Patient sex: M
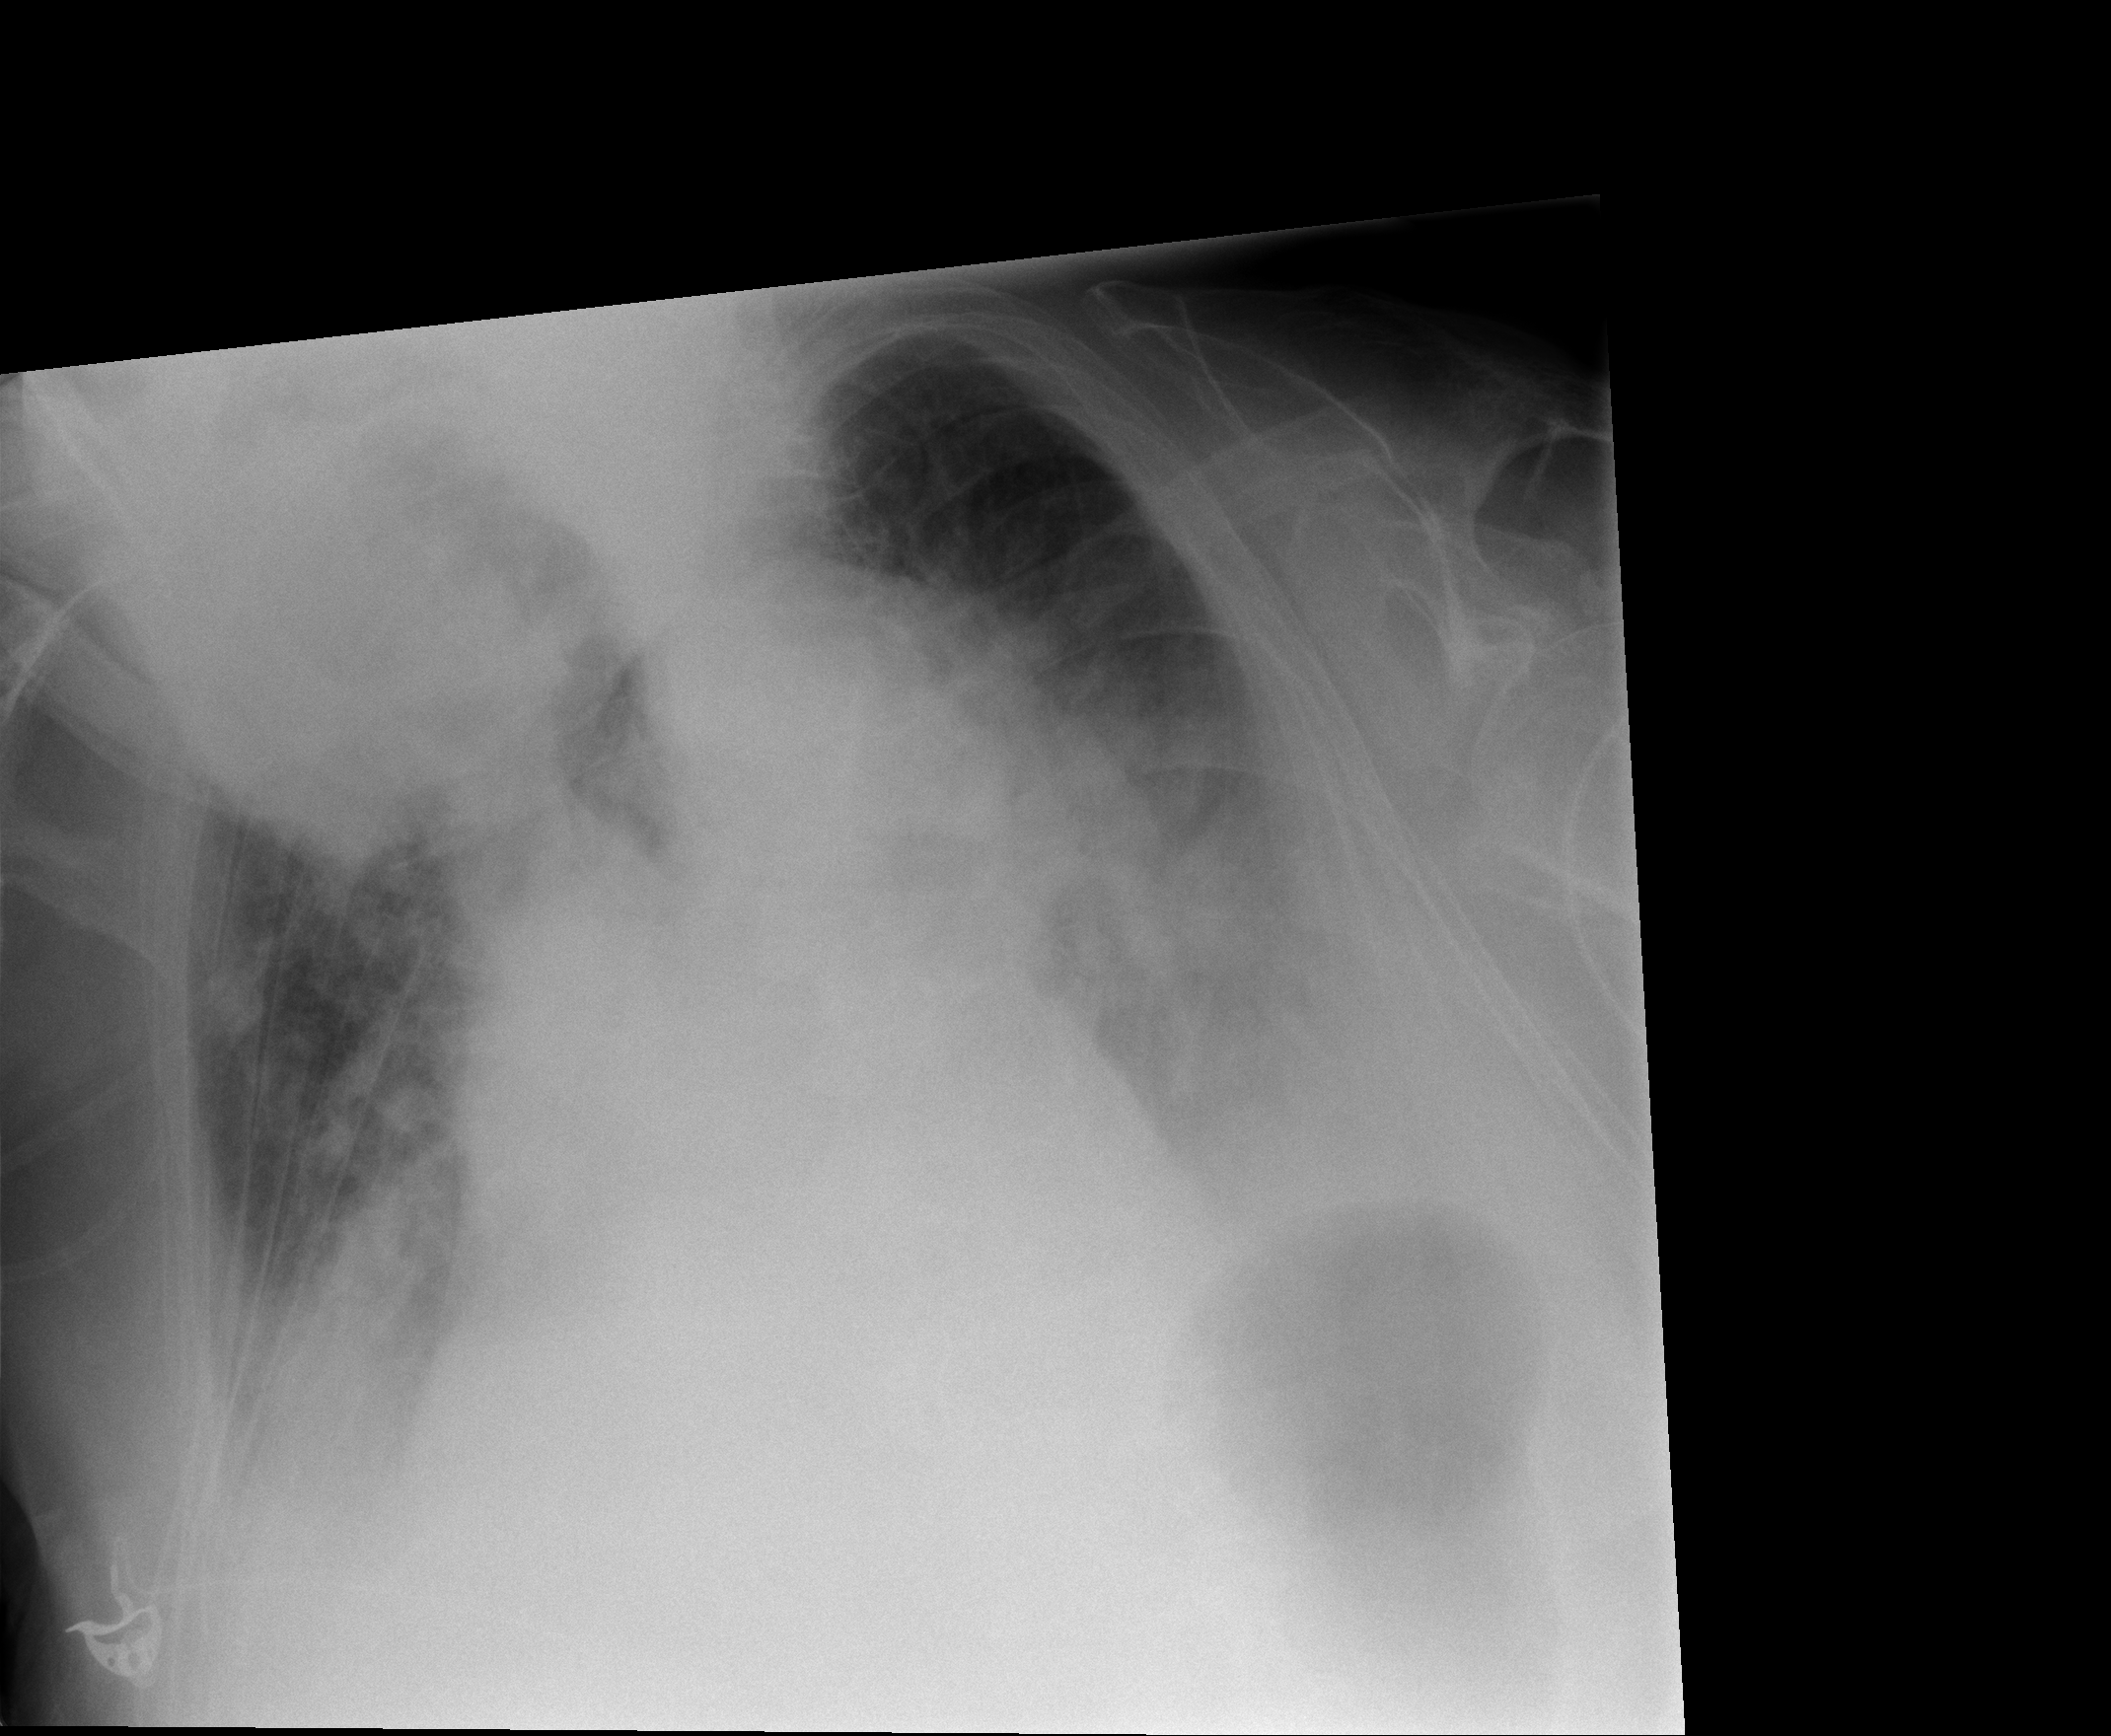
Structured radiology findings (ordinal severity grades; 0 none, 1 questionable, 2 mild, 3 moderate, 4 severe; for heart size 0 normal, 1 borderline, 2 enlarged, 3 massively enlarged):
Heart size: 2
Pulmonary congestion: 3
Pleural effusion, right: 1
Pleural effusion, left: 2
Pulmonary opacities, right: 2
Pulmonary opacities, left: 3
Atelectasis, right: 2
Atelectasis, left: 2